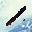
Label: 1